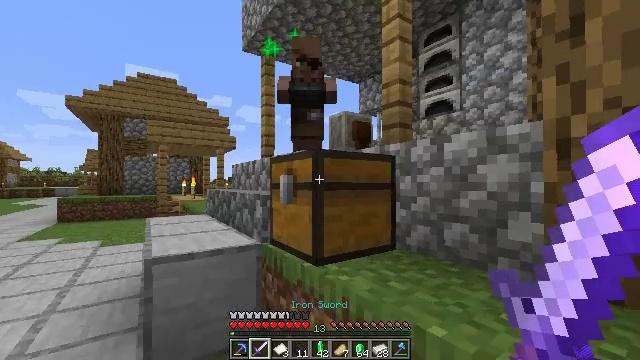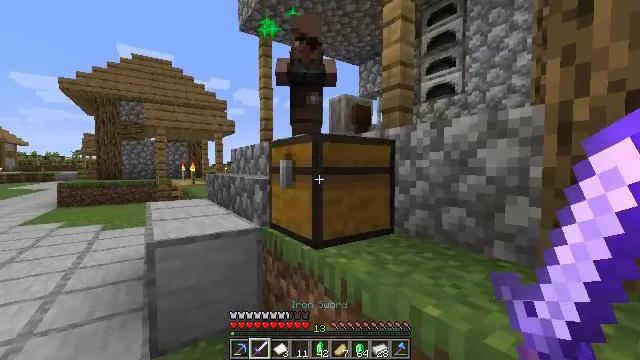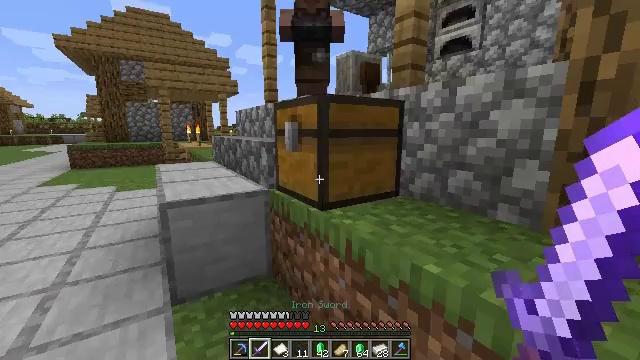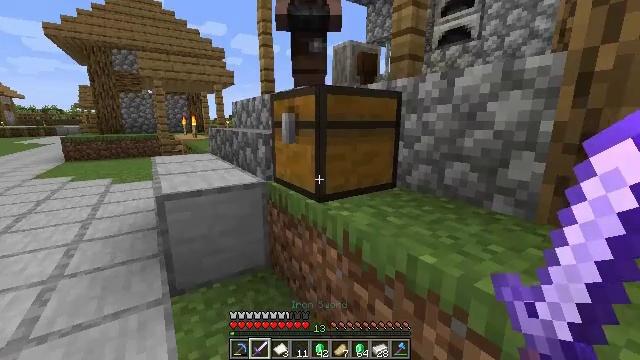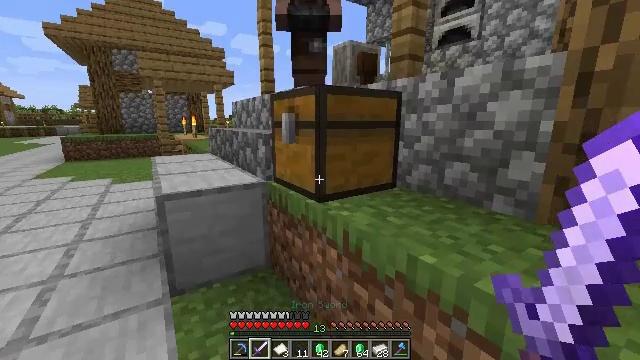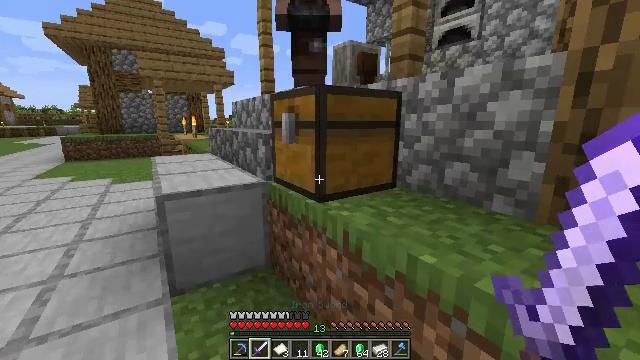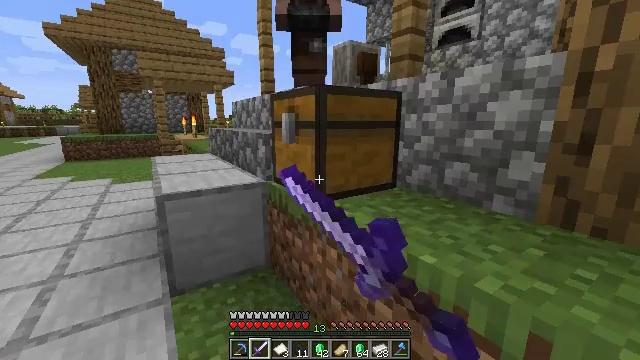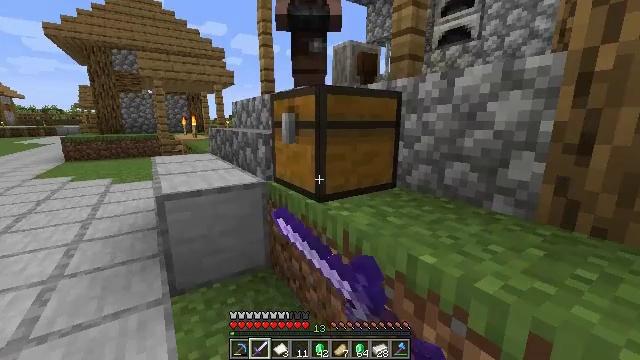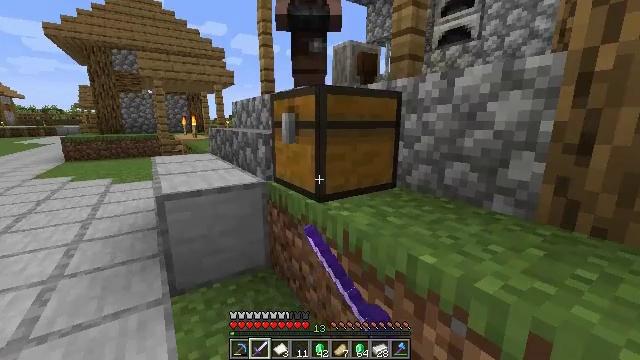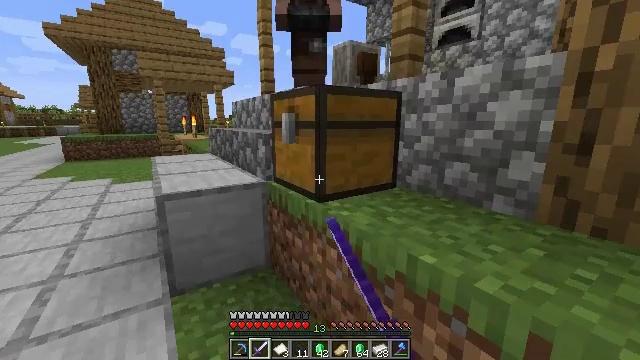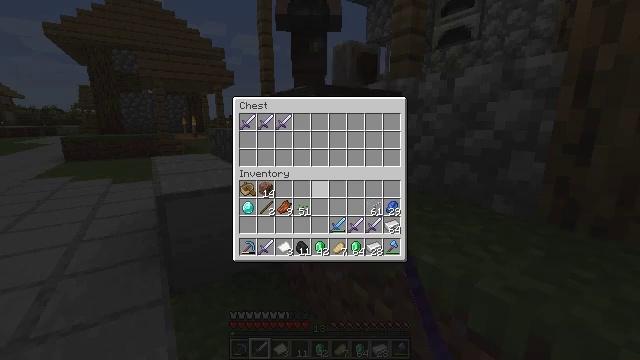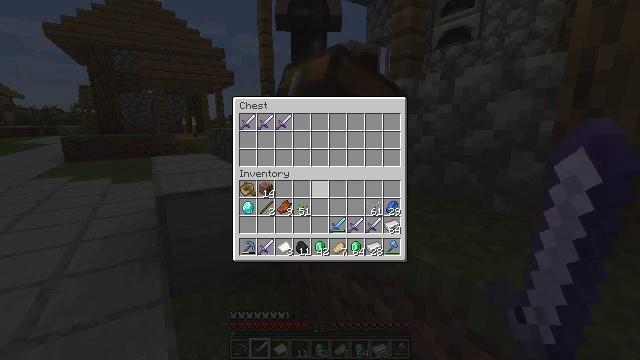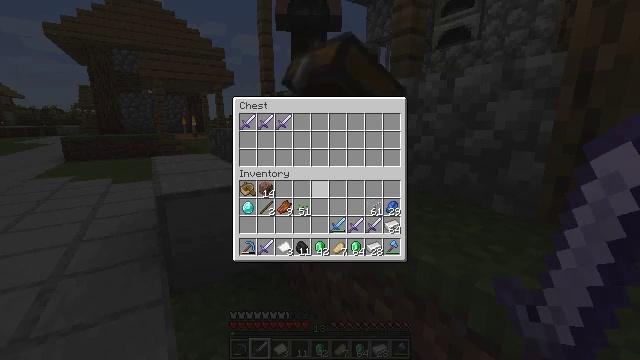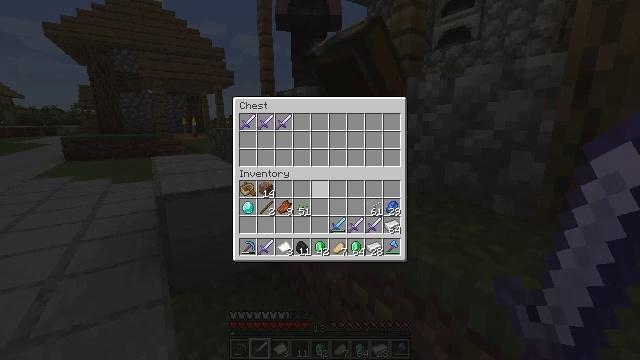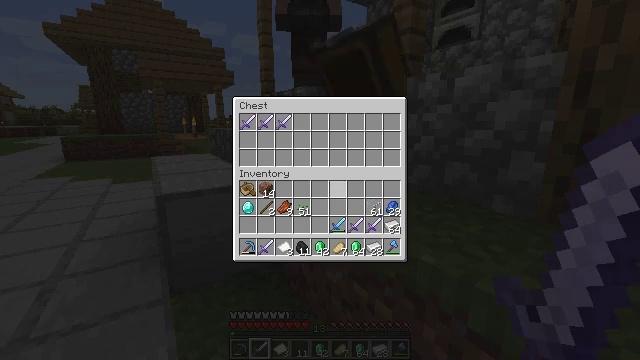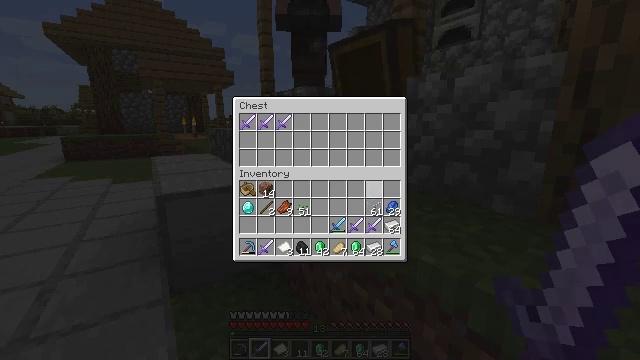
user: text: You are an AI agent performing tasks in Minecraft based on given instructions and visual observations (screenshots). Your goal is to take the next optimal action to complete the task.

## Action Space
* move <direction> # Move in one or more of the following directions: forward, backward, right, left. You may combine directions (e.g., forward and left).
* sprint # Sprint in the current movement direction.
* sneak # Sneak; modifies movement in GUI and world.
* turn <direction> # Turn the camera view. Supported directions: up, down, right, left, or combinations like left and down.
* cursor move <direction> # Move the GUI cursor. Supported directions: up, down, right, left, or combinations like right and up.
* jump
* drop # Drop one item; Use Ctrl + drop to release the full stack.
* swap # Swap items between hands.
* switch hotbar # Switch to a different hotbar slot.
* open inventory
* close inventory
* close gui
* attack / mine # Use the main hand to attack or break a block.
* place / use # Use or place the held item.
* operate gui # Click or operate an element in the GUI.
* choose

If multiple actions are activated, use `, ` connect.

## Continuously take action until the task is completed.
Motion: motion action
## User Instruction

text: Mine the fully grown carrots.
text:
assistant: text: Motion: turn down
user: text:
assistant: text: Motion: turn left and down
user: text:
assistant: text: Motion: turn down
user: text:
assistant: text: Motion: no_op
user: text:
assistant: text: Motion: use / place
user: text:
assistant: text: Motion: use / place
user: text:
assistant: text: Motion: use / place
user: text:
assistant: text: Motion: use / place
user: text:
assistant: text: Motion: no_op
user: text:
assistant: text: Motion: open gui
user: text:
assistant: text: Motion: no_op
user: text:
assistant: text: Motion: no_op
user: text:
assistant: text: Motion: no_op
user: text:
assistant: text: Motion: cursor move right
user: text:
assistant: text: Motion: cursor move right
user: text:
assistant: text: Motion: cursor move right
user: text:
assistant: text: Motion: sneak
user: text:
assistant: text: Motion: sneak
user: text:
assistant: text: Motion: sneak, cursor move down
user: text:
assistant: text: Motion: sneak
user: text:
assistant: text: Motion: sneak
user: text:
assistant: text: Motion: sneak
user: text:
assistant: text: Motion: sneak, cursor move left
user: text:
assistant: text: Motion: sneak
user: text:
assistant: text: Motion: sneak
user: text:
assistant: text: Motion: sneak
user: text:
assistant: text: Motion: sneak
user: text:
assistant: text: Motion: sneak
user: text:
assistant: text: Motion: sneak, operate gui
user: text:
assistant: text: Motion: sneak, operate gui